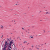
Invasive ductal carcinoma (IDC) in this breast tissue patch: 0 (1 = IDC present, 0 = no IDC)